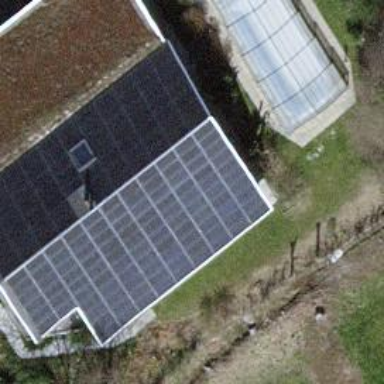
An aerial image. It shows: Solar power generator using photovoltaic panels.